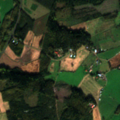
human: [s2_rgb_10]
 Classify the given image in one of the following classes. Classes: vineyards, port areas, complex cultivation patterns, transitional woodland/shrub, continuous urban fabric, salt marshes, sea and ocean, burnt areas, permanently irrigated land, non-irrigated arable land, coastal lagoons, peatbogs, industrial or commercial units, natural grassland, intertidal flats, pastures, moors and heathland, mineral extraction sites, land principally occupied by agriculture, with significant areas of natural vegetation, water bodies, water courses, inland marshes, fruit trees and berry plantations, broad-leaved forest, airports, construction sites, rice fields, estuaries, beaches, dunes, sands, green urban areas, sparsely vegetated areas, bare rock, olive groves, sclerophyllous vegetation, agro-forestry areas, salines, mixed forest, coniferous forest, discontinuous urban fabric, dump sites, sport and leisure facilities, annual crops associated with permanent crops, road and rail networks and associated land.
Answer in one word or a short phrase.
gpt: non-irrigated arable land, land principally occupied by agriculture, with significant areas of natural vegetation, coniferous forest, mixed forest, transitional woodland/shrub